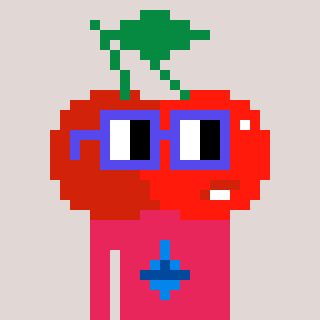
a pixel art character with square blue glasses, a cherry-shaped head and a redpinkish-colored body on a warm background